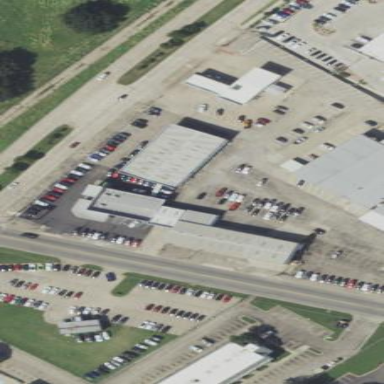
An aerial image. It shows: Building housing car shop.